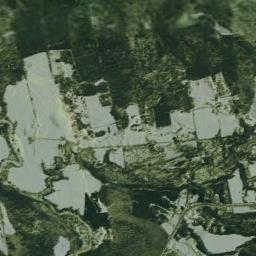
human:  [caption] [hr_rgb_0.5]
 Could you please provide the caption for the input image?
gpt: The surface of the lake in a wetland is covered with a large dense dark green and light green mixed plants .

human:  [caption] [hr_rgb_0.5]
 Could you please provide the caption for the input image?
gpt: There are many green plants on the wetlands .

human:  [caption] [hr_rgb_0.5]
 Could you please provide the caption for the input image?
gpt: The wetland consists green plants and water .

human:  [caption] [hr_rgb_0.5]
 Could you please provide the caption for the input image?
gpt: Half the area of this wetland is dark blue water .

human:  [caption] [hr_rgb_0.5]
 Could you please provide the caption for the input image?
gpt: There are many water areas on the wetland .